Brain MRI, t1w sequence, axial 2D slice.
Patient: age 28, sex M, weight 90 kg, height 1.9 m
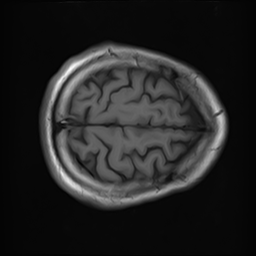